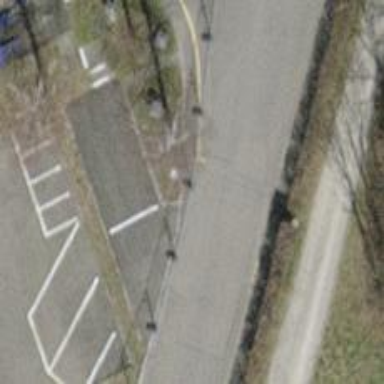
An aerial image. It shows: Lift gate barrier.